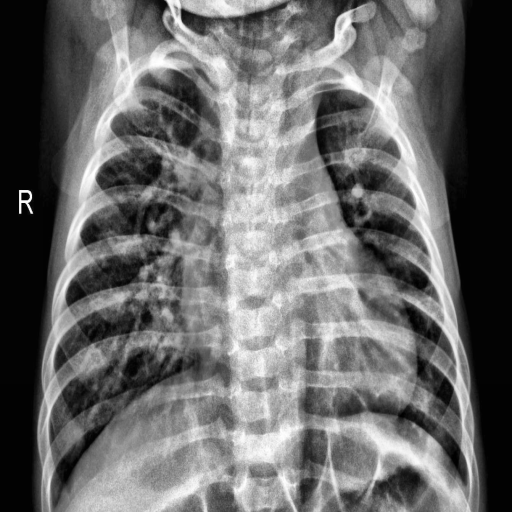
Finding: PNEUMONIA